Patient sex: M
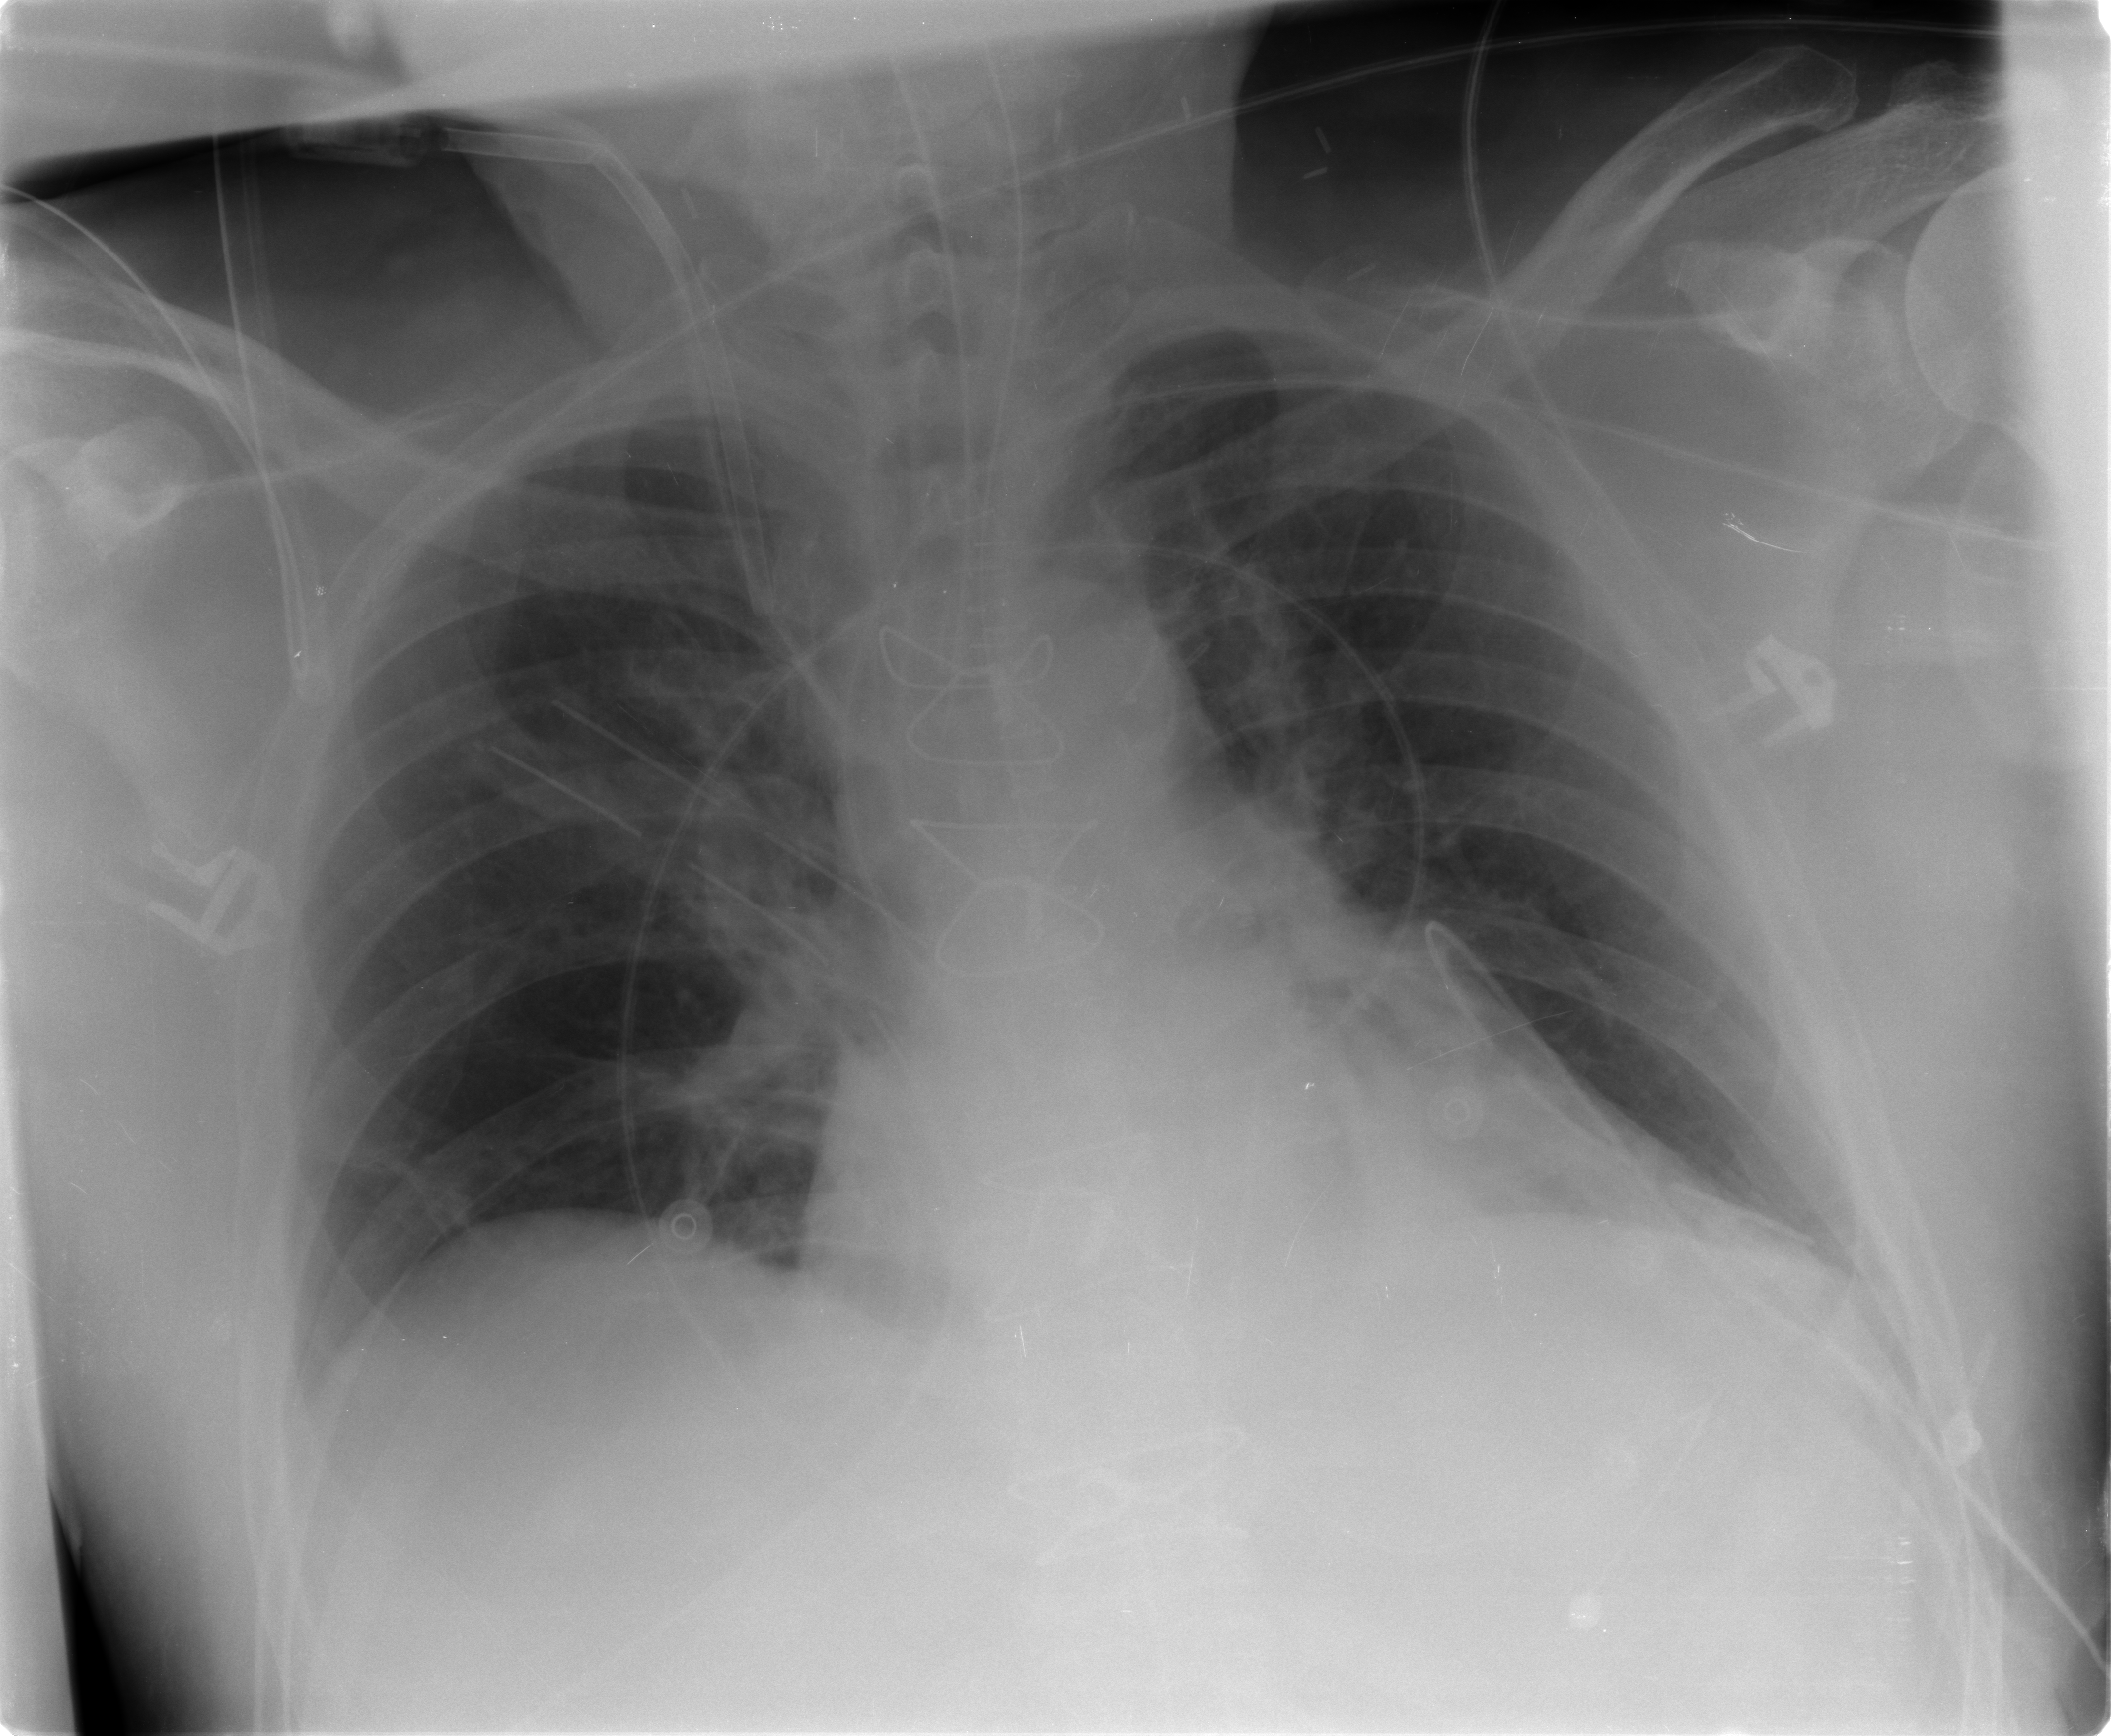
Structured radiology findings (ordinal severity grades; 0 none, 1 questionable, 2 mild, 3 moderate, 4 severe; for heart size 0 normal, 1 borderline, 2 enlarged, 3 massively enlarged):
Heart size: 2
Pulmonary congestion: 0
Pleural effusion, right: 0
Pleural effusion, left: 0
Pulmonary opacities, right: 0
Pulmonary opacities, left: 0
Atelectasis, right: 2
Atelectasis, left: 0